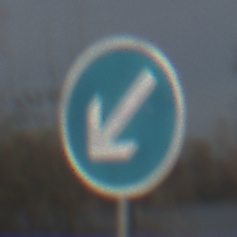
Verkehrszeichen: VorgeschriebeneVorbeifahrtLinks
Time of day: MorningAfternoon
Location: Outdoor (Nature)
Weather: PartlyCloudy
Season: NotSpecified
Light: Natural